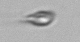
Label: Cryptophyta